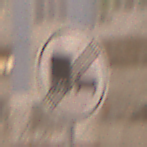
Verkehrszeichen: EndeUeberholverbotKraftfahrzeuge
Umgebung: Outdoor, Urban
Tageszeit: Night
Wetter: Overcast
Licht: Artificial
Jahreszeit: Winter
Kontrast: MediumContrast